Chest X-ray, AP view. Patient: 71 years old, sex M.
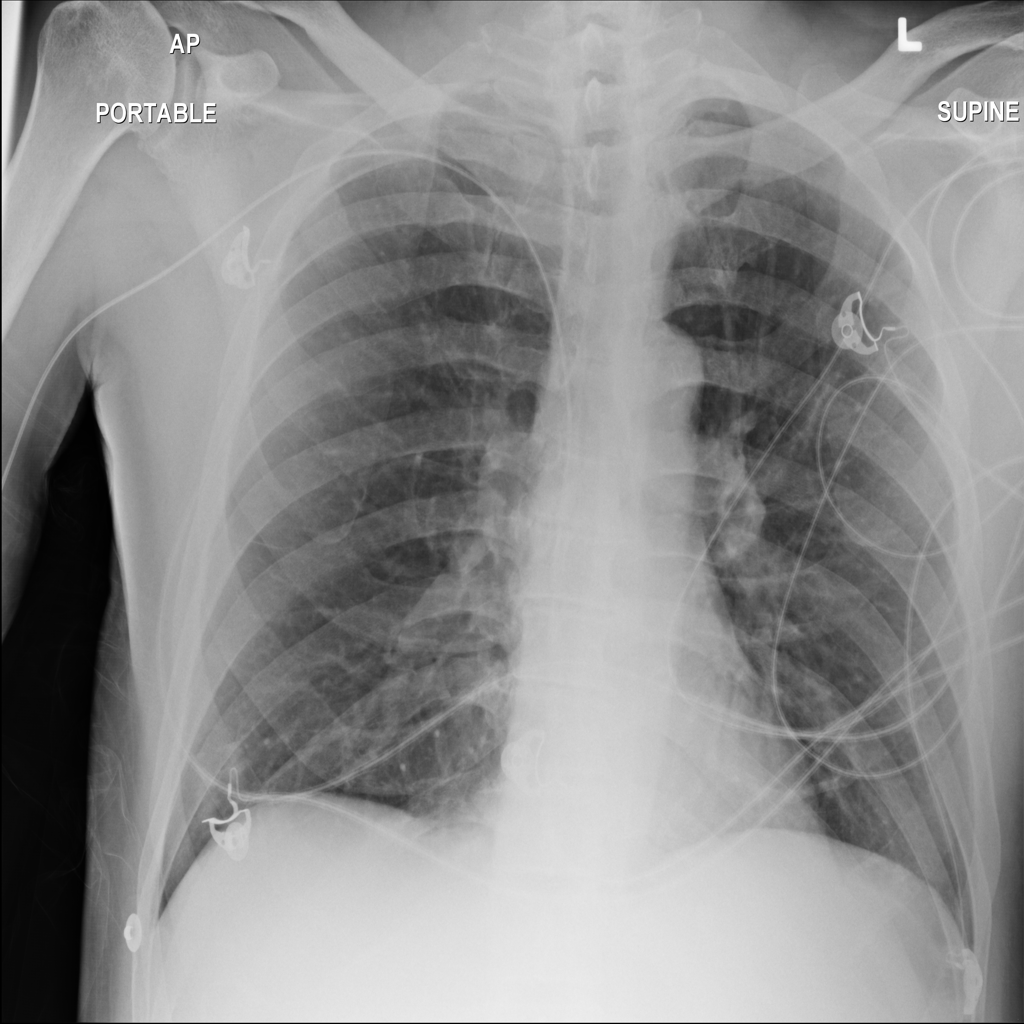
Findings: No Finding